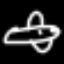
Label: airplane